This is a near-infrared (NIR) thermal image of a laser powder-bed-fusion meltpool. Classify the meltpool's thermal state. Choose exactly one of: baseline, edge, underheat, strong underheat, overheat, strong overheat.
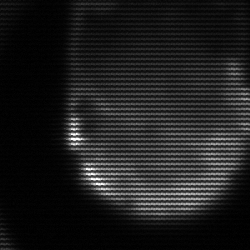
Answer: edge